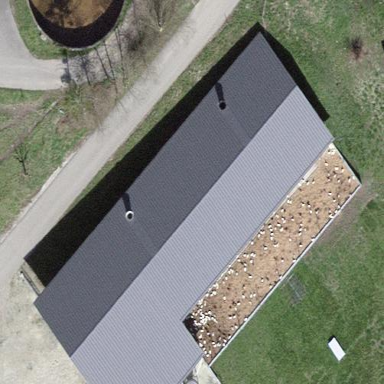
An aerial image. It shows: Farm auxiliary building.